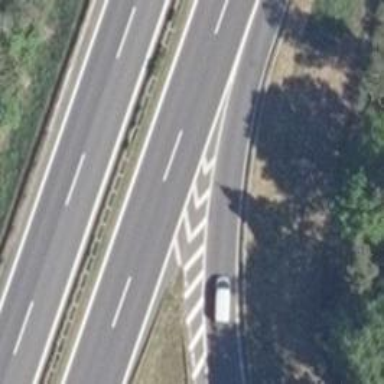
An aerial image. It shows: Asphalt motorway.